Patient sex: M
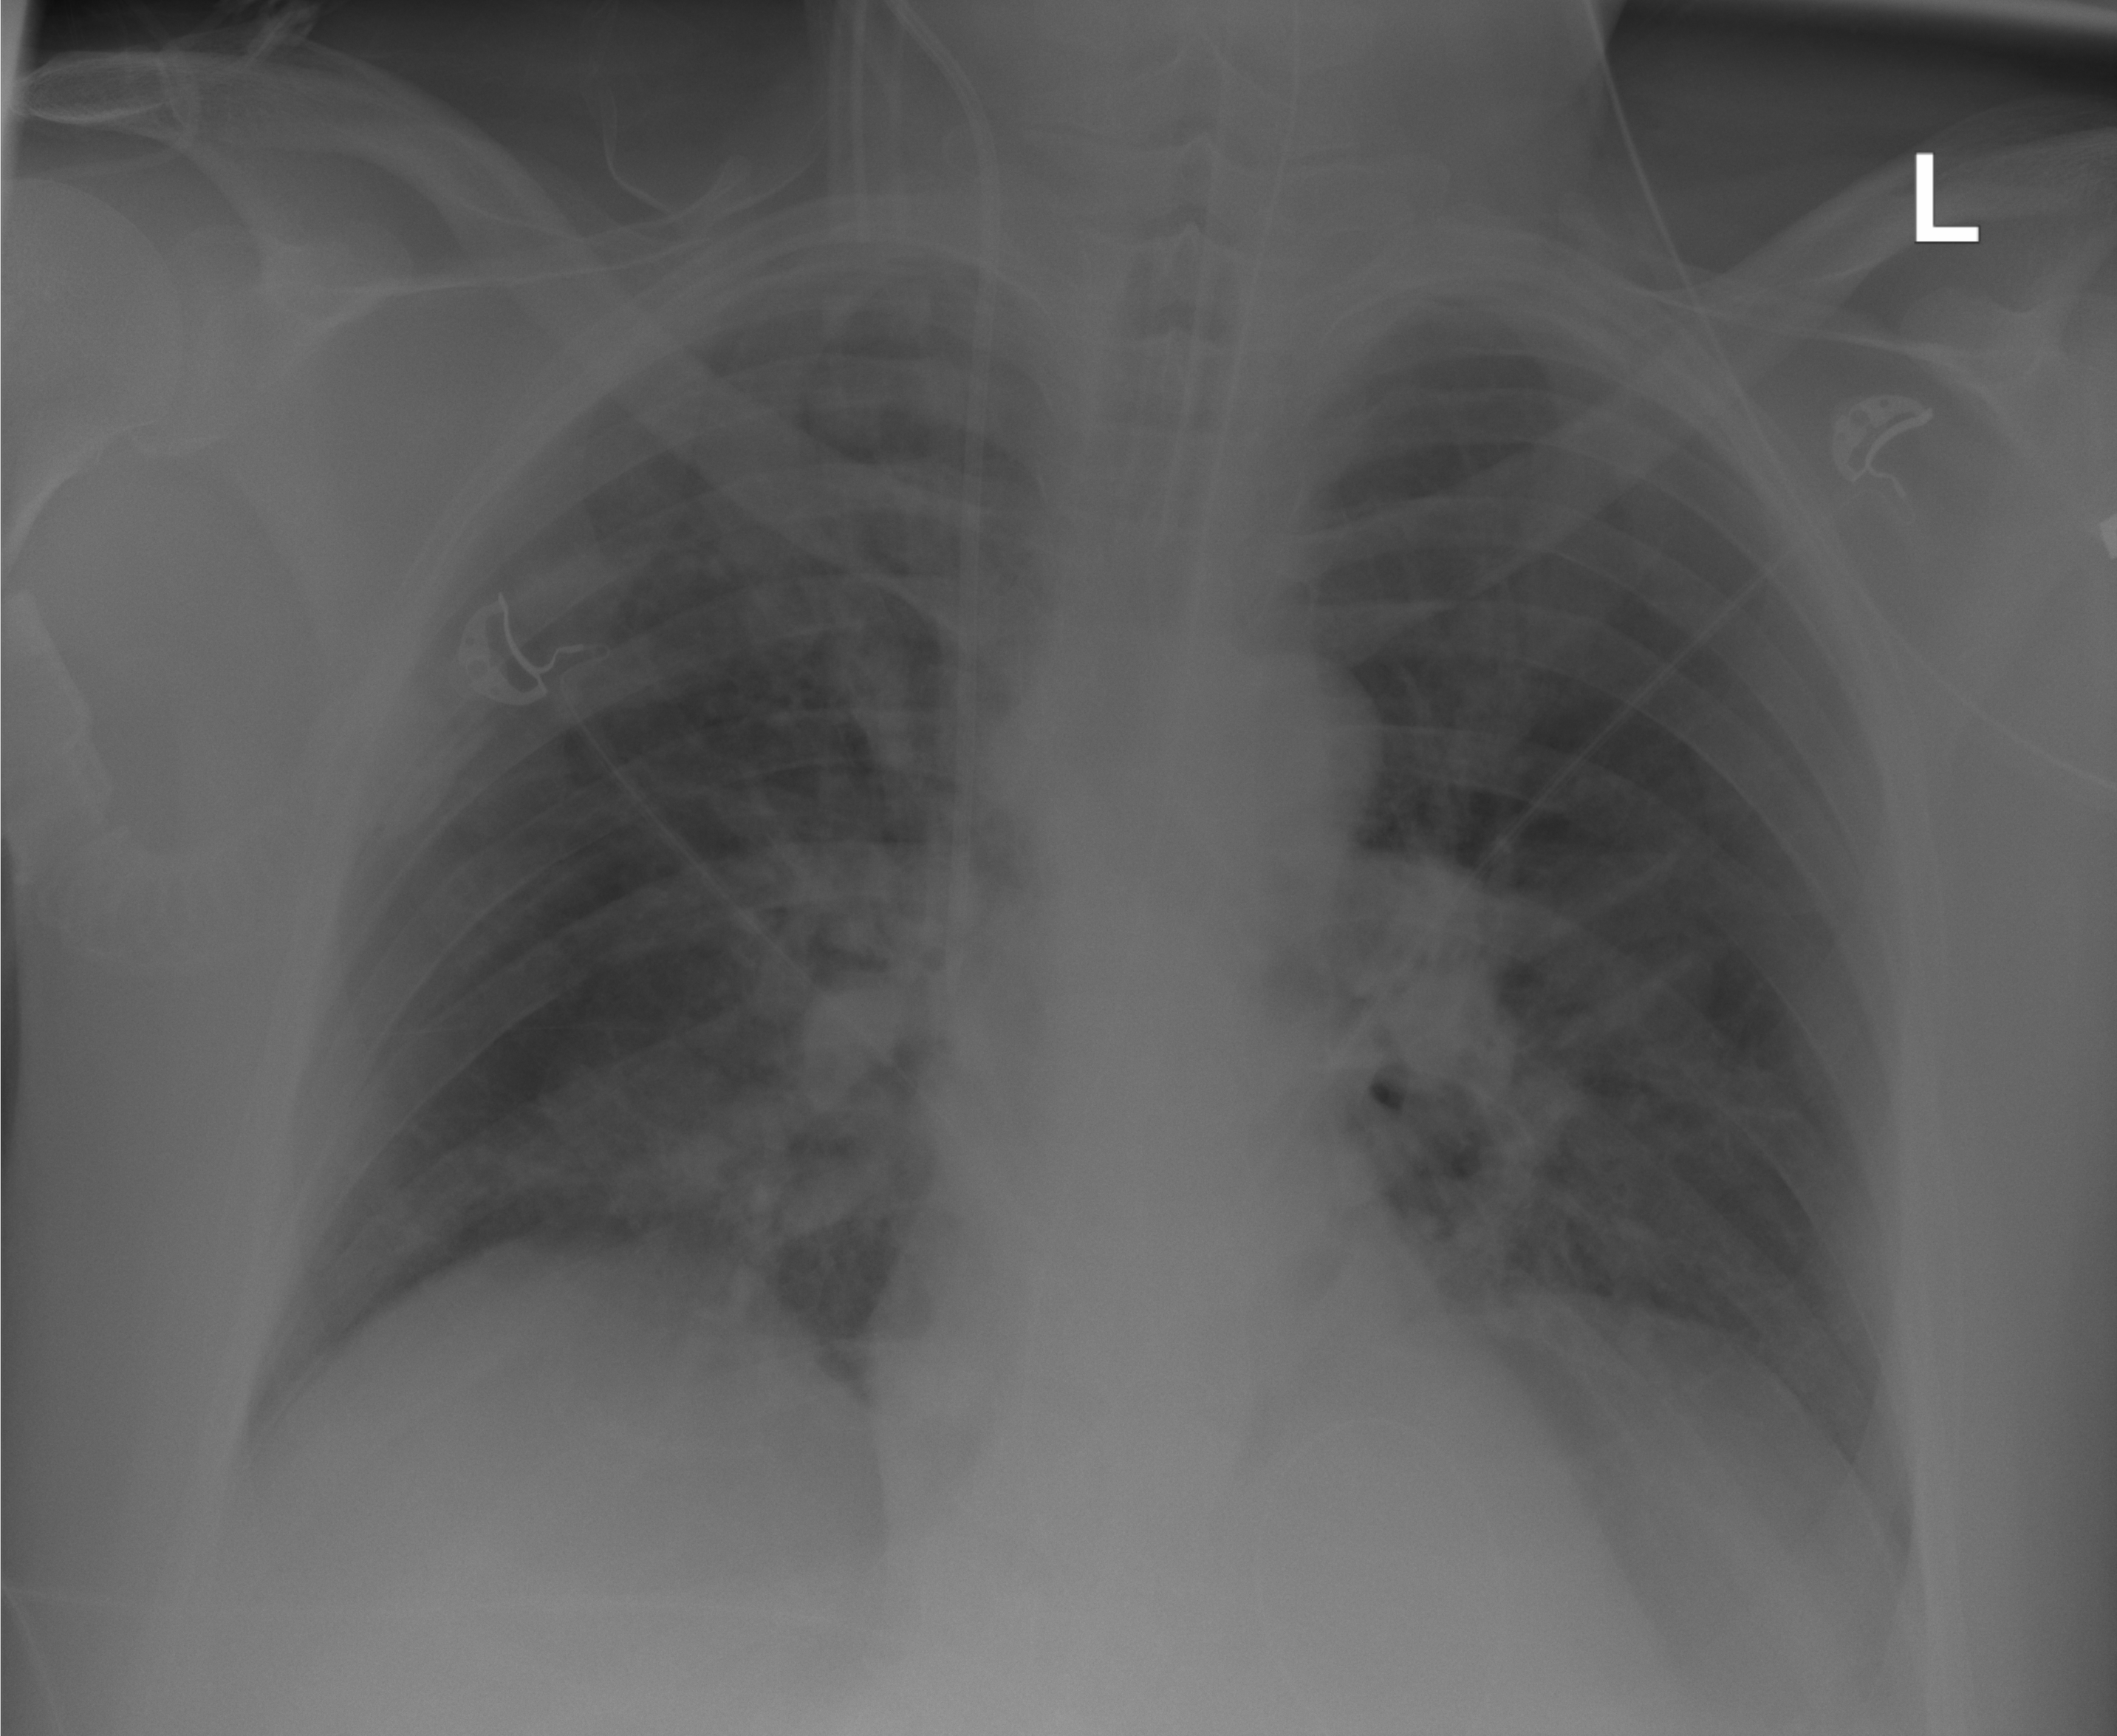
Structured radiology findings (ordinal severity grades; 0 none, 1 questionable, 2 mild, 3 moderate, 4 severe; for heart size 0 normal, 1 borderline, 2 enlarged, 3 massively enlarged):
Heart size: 0
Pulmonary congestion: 3
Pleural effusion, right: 0
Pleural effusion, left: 0
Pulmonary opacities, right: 2
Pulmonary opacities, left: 1
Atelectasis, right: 1
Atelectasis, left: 1